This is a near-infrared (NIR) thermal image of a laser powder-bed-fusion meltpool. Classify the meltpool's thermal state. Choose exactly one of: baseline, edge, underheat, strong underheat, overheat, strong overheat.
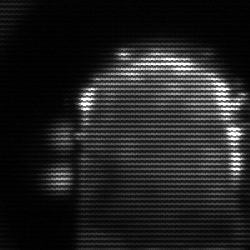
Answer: baseline